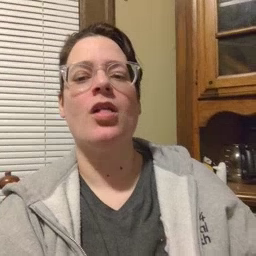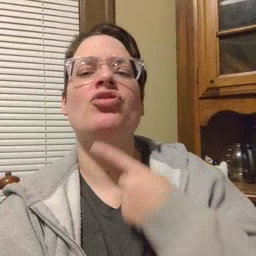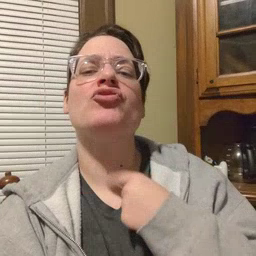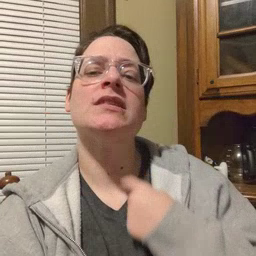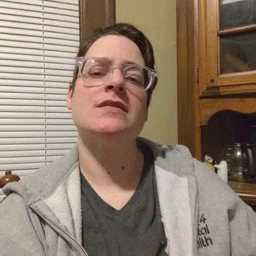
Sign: thirsty